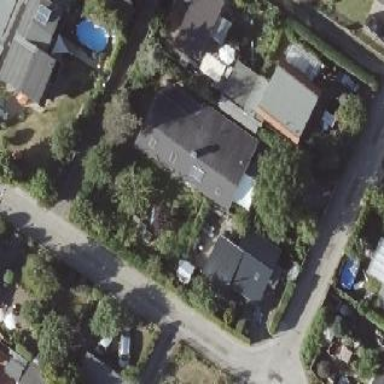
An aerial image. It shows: Shed building.